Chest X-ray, PA view. Patient: 49 years old, sex F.
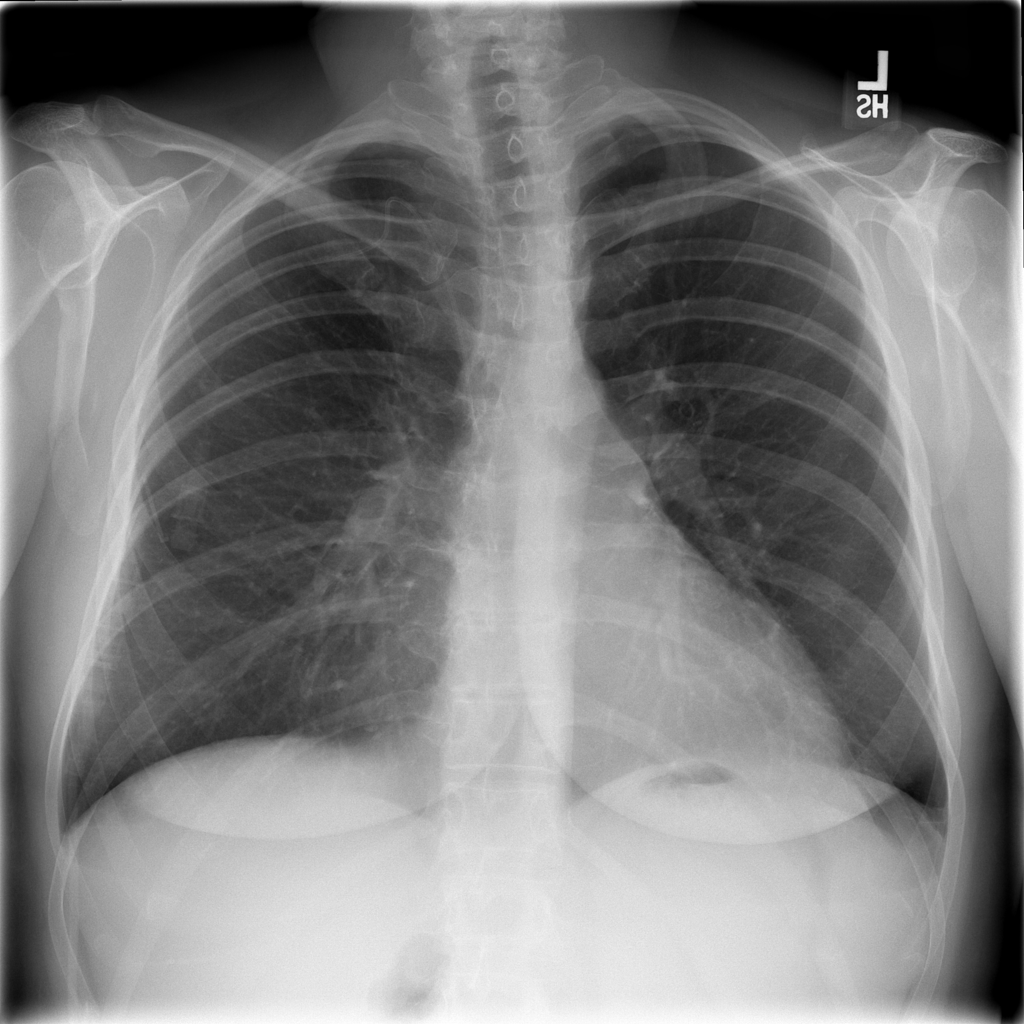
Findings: No Finding